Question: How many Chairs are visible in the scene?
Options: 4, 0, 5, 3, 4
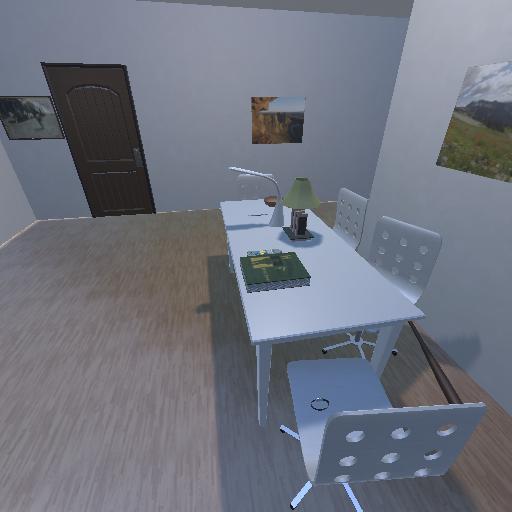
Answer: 4